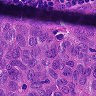
Metastatic tissue present: yes